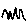
Label: zigzag